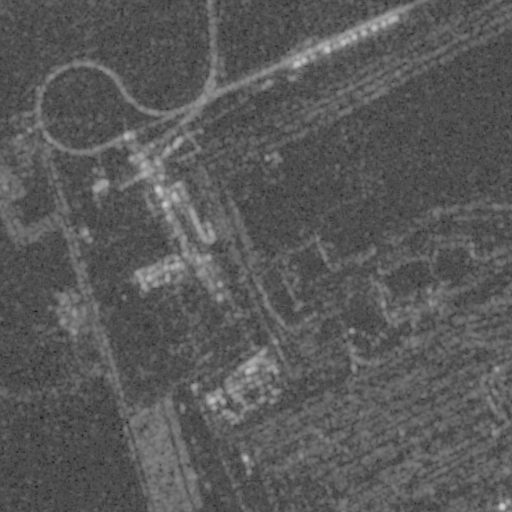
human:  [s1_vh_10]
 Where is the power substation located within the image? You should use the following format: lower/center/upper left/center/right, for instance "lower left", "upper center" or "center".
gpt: The power substation is located in the center left of the image.
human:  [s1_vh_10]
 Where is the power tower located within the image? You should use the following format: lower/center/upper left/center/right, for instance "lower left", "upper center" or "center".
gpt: The power tower is located in the left of the image.
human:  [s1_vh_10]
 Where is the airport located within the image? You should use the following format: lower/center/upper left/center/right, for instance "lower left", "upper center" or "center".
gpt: There is no airport in the image.

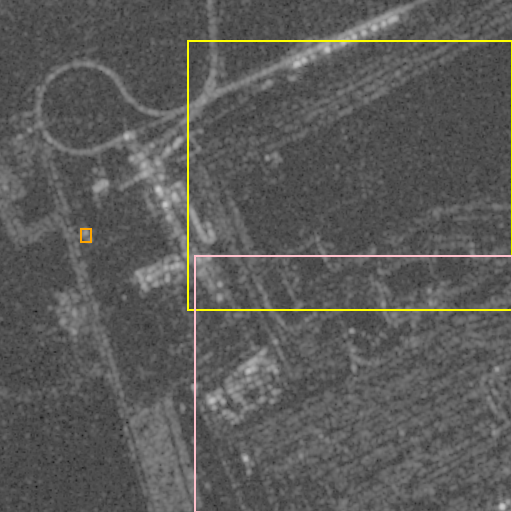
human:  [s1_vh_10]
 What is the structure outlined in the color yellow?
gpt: The structure outlined in yellow is a landfill.
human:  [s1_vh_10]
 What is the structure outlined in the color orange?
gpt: The structure outlined in orange is a power substation.
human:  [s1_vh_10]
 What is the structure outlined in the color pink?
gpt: The structure outlined in pink is a quarry.
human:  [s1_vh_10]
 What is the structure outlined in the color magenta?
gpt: There is no magenta outline.